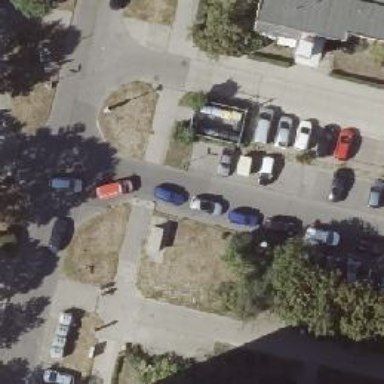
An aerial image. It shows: Traffic calming feature called choker.